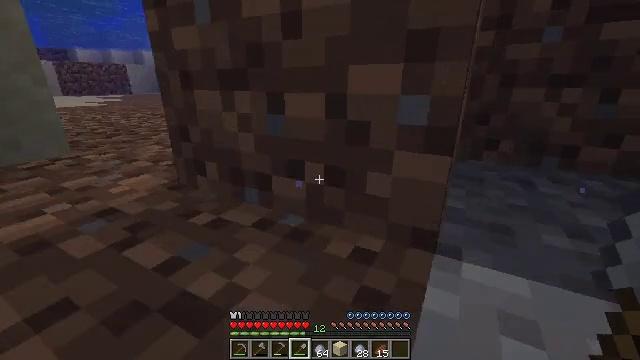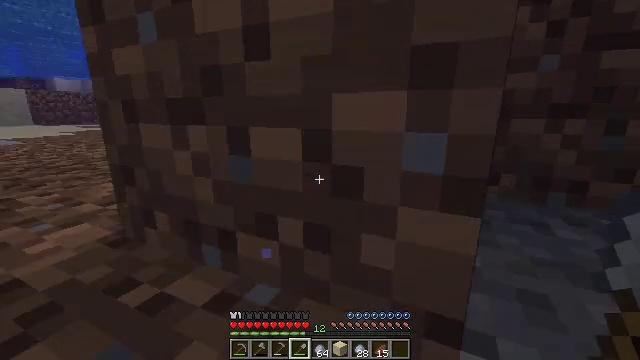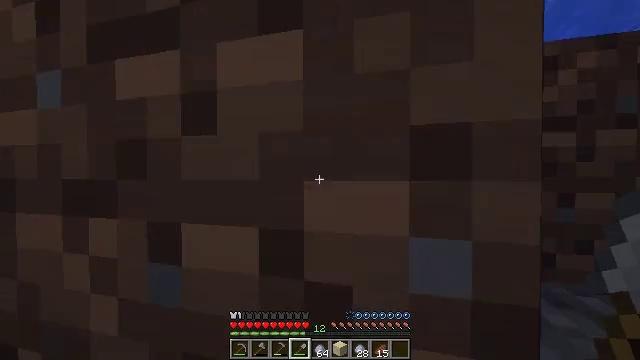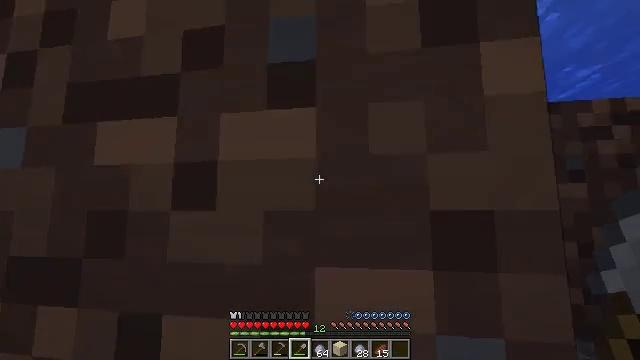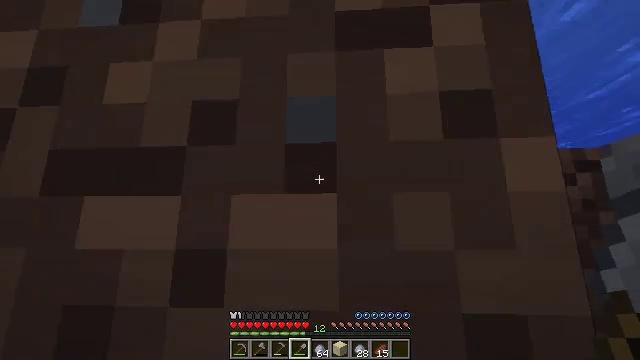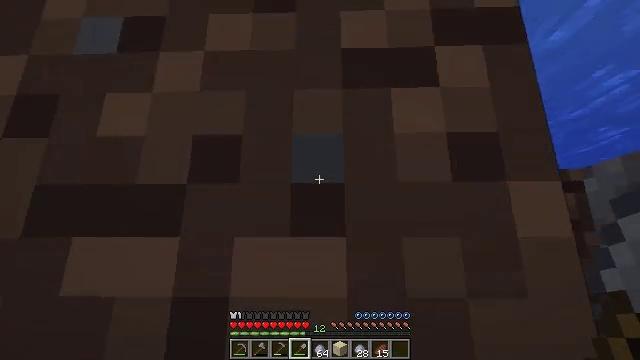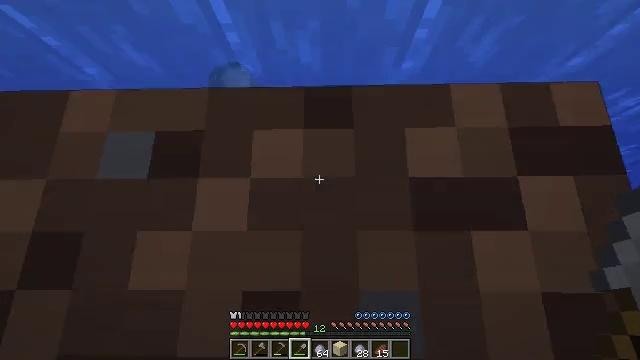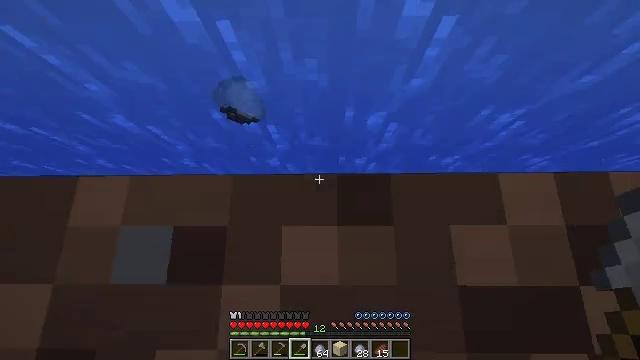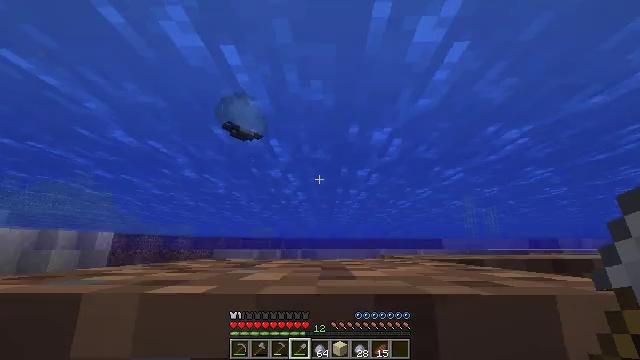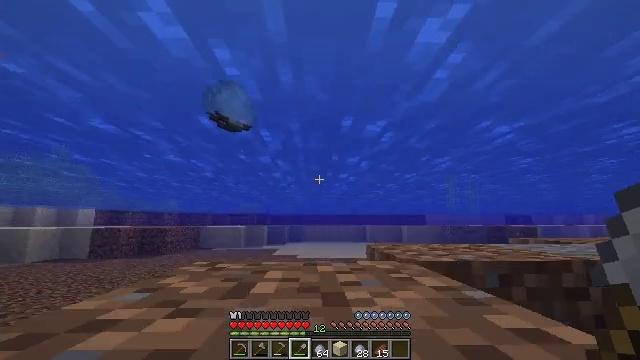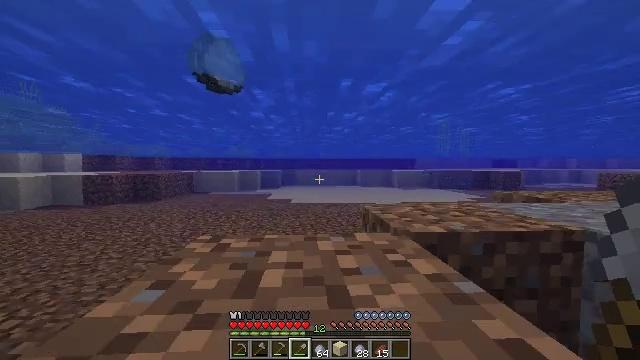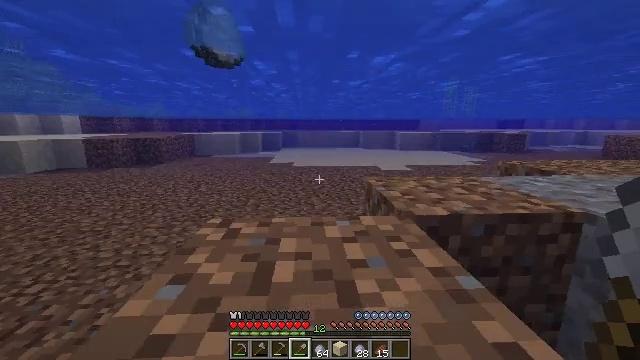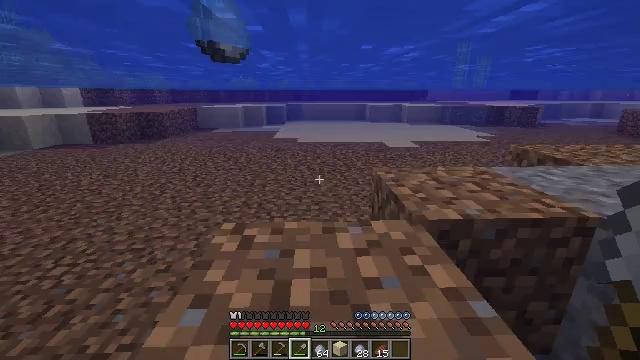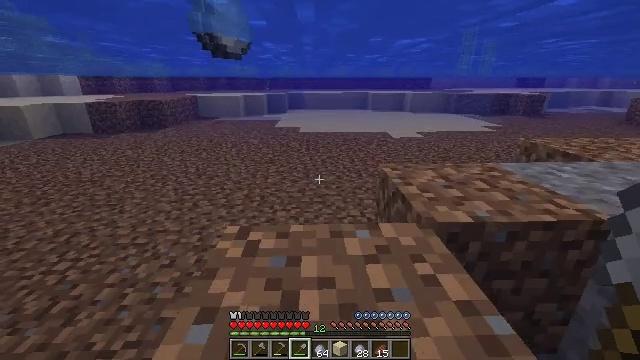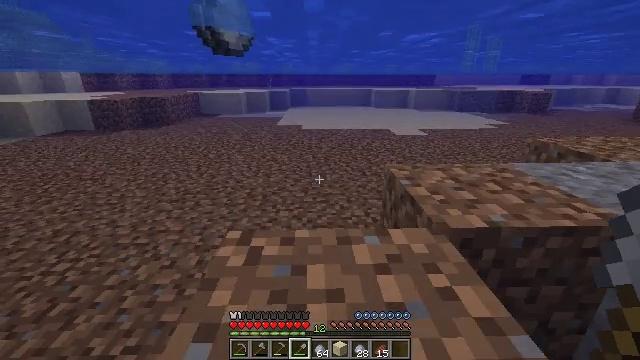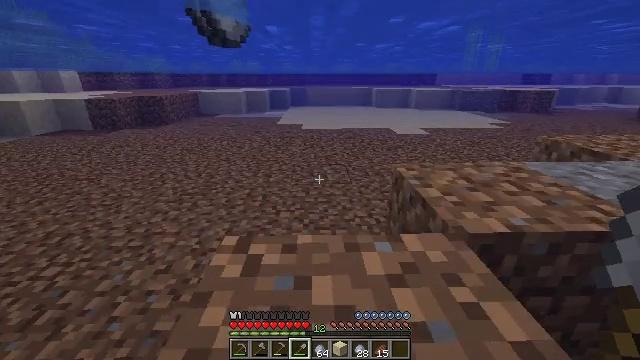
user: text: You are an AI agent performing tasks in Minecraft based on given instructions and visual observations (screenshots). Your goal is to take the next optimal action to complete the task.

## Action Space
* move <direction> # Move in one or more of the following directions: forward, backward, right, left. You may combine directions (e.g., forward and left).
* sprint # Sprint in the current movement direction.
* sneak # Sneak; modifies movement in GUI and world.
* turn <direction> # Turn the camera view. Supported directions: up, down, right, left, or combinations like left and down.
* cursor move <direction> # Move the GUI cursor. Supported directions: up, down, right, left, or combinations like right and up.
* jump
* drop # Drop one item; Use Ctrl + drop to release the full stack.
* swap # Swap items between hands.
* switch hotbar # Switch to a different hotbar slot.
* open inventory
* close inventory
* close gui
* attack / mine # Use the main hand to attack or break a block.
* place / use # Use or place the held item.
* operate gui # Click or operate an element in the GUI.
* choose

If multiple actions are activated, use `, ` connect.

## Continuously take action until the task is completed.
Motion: motion action
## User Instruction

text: Break the clay block to collect it.
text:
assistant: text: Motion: move forward, turn right and up, jump
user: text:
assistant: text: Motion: move forward, turn right and up, jump
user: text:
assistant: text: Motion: move forward, turn right and up, jump
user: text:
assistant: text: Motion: move forward, turn right and up, jump
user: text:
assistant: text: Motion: move forward, turn right and up, jump
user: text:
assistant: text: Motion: move forward, jump
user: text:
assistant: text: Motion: move forward, jump
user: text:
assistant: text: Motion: move forward, jump
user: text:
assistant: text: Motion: move forward, turn right and down, jump
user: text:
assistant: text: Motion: move forward, turn right and down, jump
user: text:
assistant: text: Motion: move forward, turn down, jump
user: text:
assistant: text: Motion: move forward, turn down
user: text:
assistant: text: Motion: move forward, turn down
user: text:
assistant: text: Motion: move forward
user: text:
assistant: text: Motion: move forward
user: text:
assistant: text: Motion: move forward
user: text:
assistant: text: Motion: move forward
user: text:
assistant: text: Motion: move forward
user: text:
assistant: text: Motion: move forward
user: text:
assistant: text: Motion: move forward
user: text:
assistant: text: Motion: move forward, turn up
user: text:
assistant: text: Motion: move forward, turn right and up, jump
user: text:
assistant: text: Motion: move forward, turn right and up, jump
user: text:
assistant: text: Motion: move forward, turn right and up, jump
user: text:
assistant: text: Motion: move forward, turn right and up, jump
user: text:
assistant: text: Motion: move forward, turn right and up, jump
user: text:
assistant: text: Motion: turn right and up, jump
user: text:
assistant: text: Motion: turn right and up, jump
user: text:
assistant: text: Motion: turn right and down, jump
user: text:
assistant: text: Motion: turn right and down, jump